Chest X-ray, AP view. Patient: 48 years old, sex F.
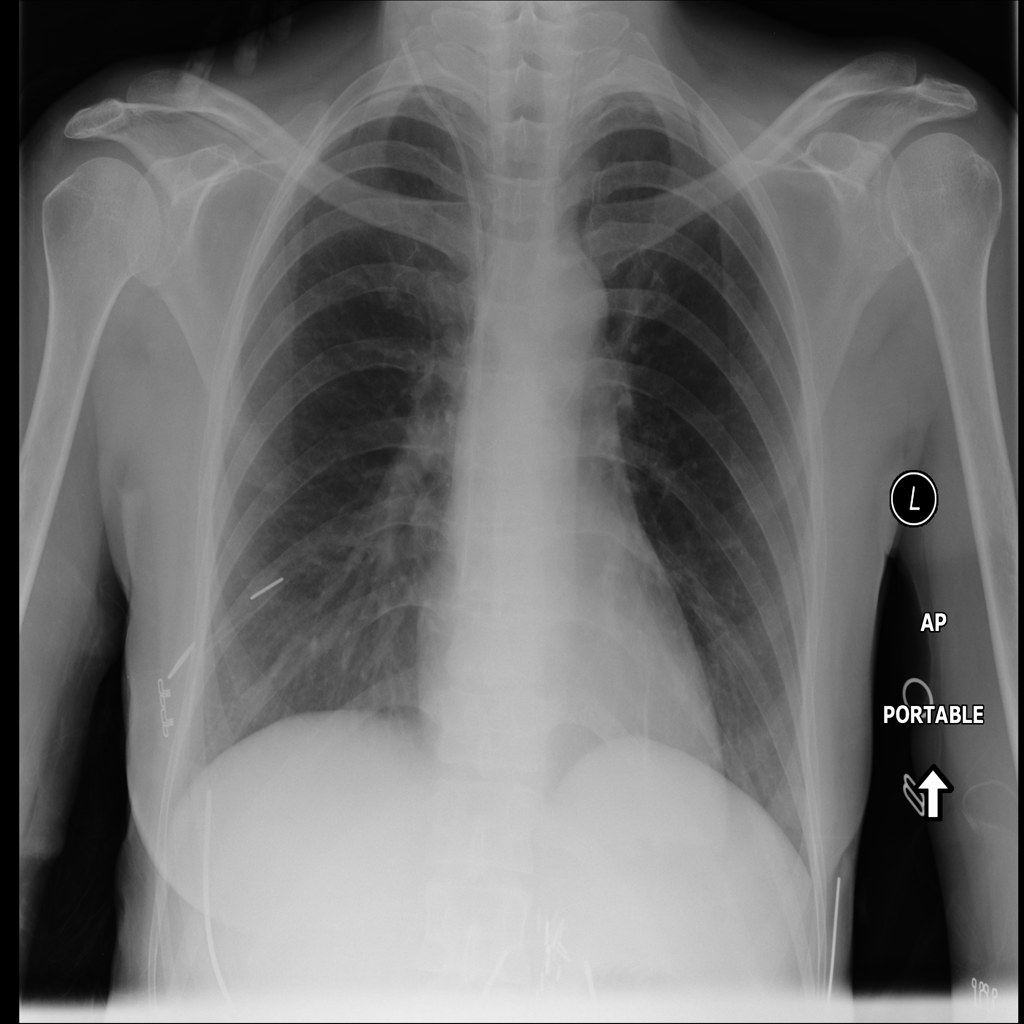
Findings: No Finding